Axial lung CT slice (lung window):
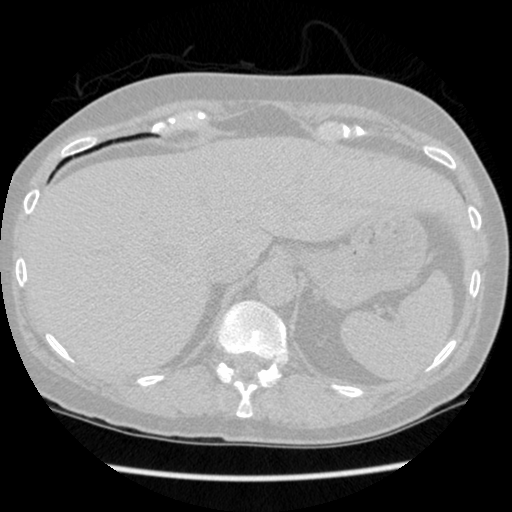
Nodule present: no